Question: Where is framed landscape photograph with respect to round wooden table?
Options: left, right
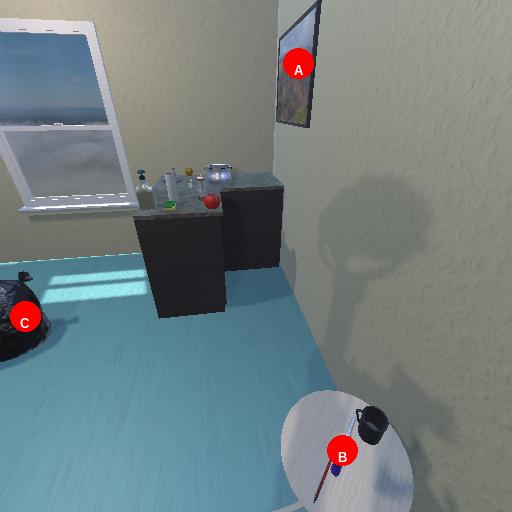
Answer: left